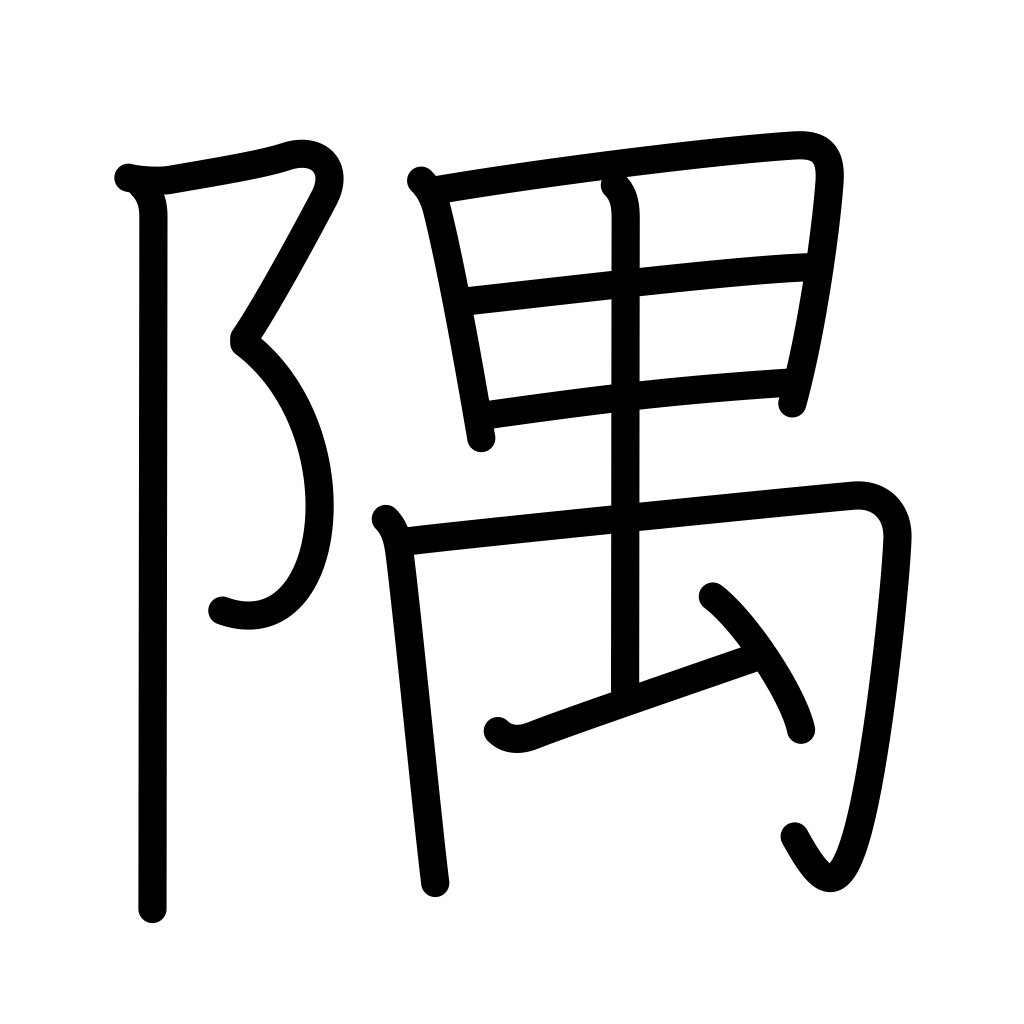
Meaning: corner, nook